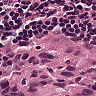
Metastatic tissue present: yes